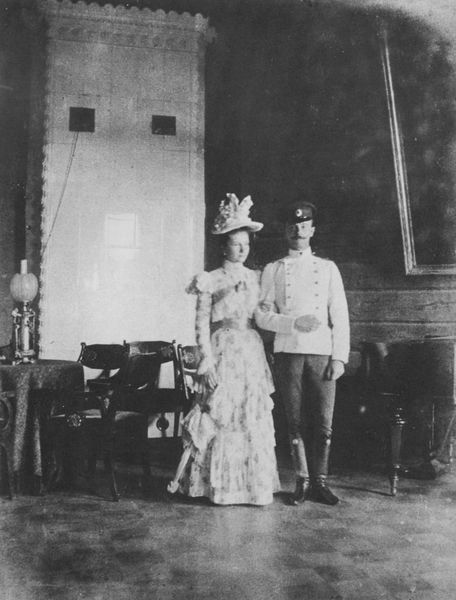
Titel: Empfangszimmer des Ofrosimow-Hauses
Künstler: Russischer Photograph
Schlagwörter: gemälde, mann, frau, grau, holz, hut, kleid, lampe, laterne, licht, schwarz, stuhl, stühle, tisch, weiss, gürtel, schirm, schloss, mode, anzug, jacke, schnurrbart, wand, band, kleidung, rahmen, spiegel, tischdecke, boden, paar, kamin, ofen, adelige, federhut, kopfbedeckung, fußboden, saal, kaiser, könig, braut, klavier, knöpfe, foto, schwarz weiss, militär, uniform, offizier, stiefel, tasche, fürst, liebespaar, ehepaar, öllampe, stuhlbein, stuhlbeine, prinz, hochzeit, heizung, zar, kachelofen, heirat, gemahlin, petroliumlampe, rusland, unfiform